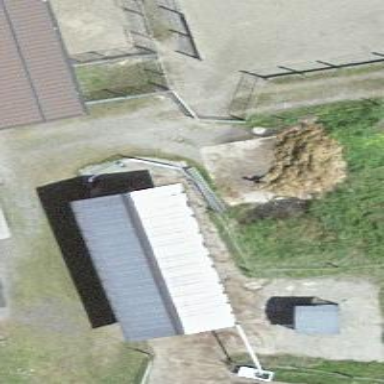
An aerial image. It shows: Farm auxiliary building.